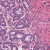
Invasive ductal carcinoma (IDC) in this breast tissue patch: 1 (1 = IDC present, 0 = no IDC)